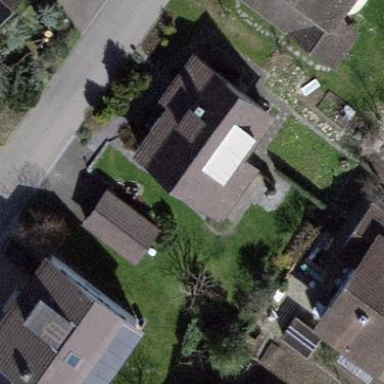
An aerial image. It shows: Building with tiled roof.